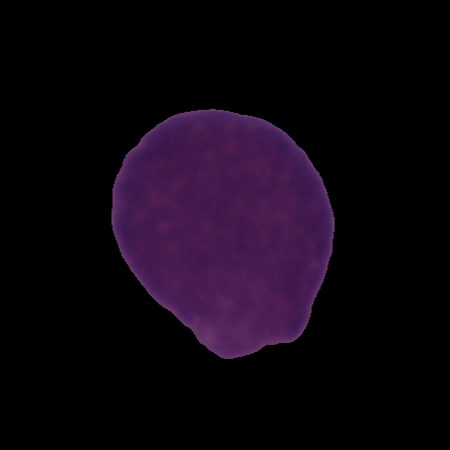
Label: healthy